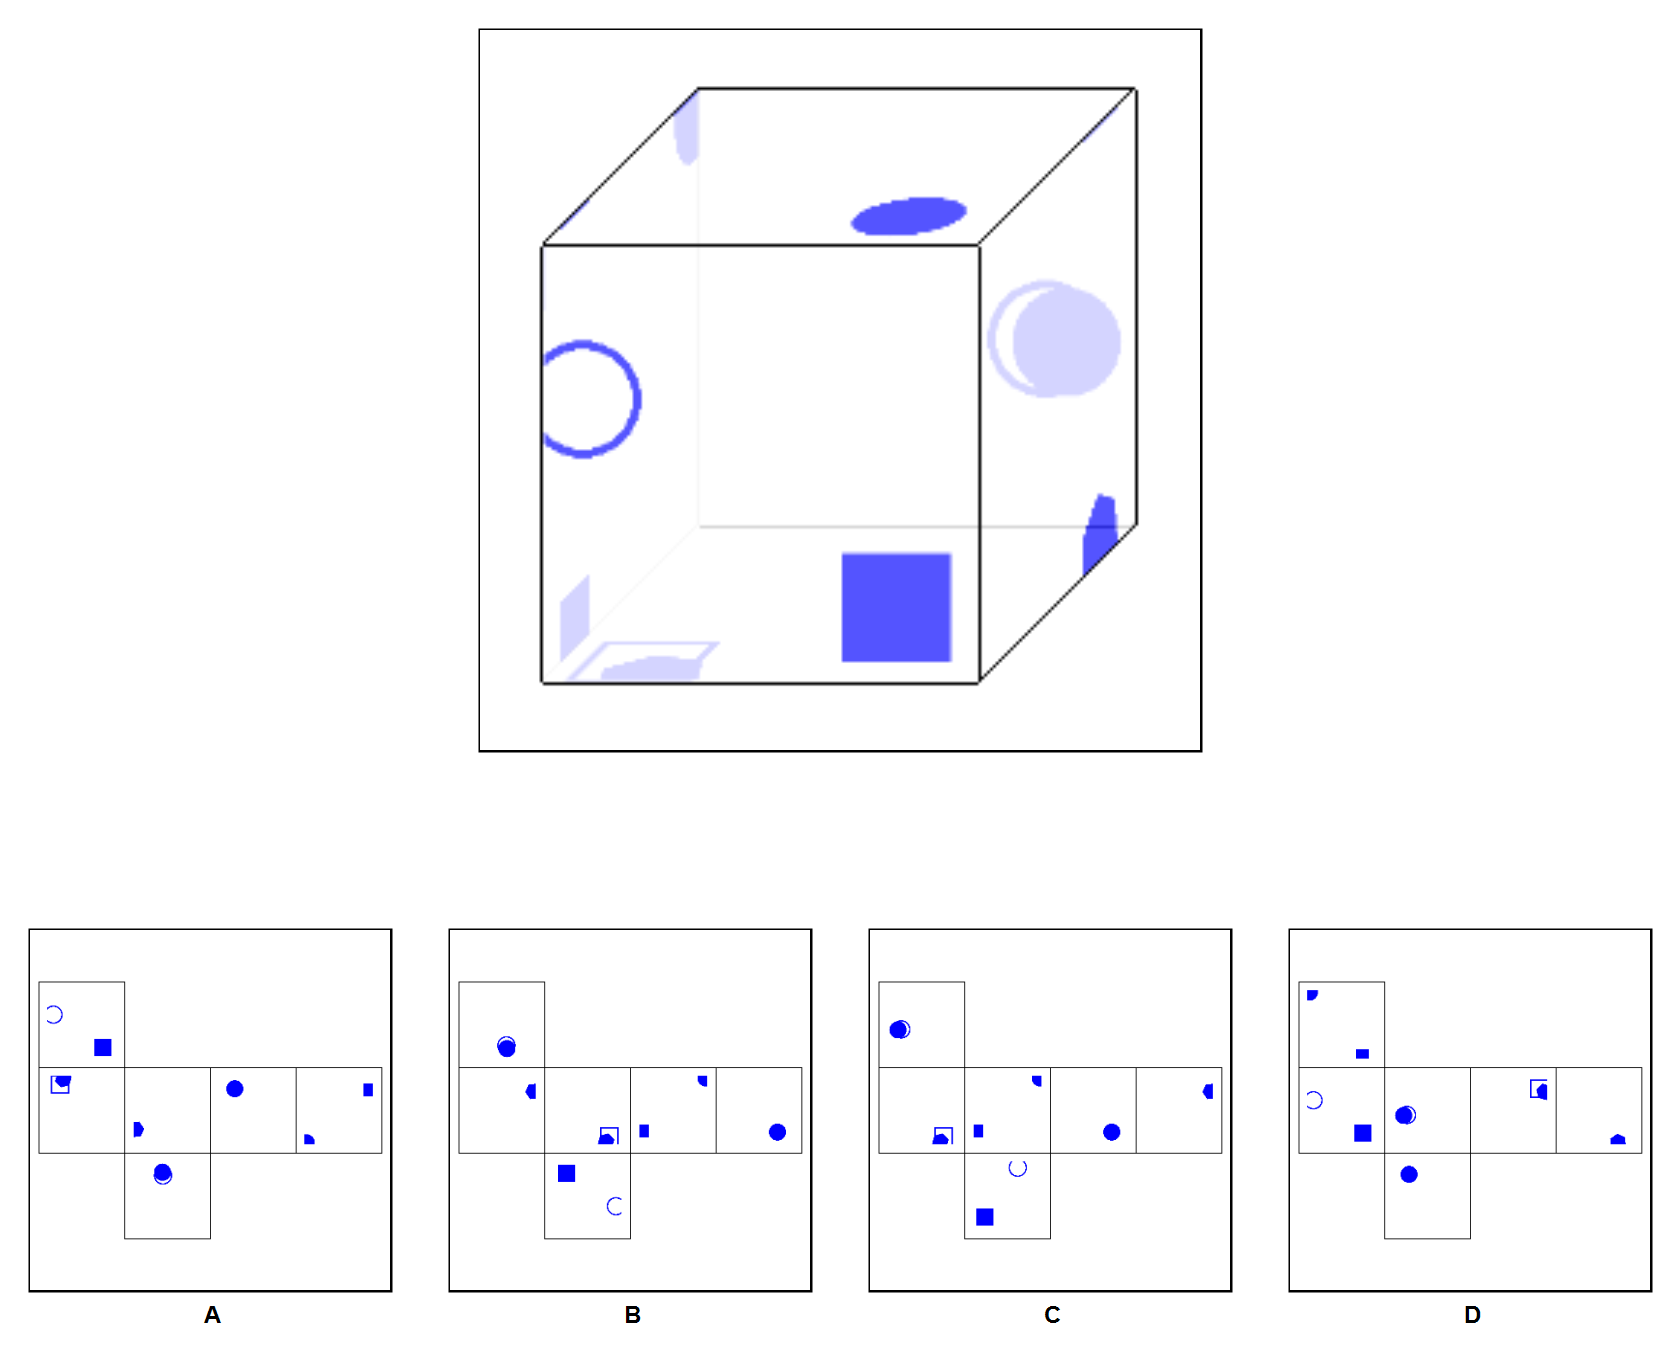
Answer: D